Question: I'm trying to create some basic game AI logic that has one player run and avoid the other. This works fine but as I've done that, I'm now looking for the defender (previously static) to chase the runner. I struggled for a long time for this but found transform.up was the magic I was looking for as it used a players Y (green axis) to move on and used the rotation.
On my 2d plane this worked fine with runner running up the page but my defender is running down and there lies my issue. I that transform.up would go down the page as I'd rotated the character 180 degrees on the Z. What I've found is that transform.up is still going up the page and I'm not sure what I'm missing.
To move the players I'm doing the following (within Update() ):
'''
transform.Translate(transform.up * 15f * Time.deltaTime);
'''
To try and debug the issue, I've added the following into Start():
'''
// DEBUG: Show position indicators;
if (showPositionIndicators == true) {
Dictionary<string, Vector3> posIndicators = new Dictionary<string, Vector3>();
posIndicators.Add("Up", transform.up);
posIndicators.Add("Rt", transform.right);
posIndicators.Add("Dn", -transform.up);
posIndicators.Add("Lt", -transform.right);
posIndicators.Add("Fd", transform.forward);
posIndicators.Add("Bk", -transform.forward);
Vector3 scaleLocPos = new Vector3(10f, 10f, 10f);
dbgPosInd = new List<GameObject>();
foreach (KeyValuePair<string, Vector3> posIndicator in posIndicators) {
GameObject t = Instantiate(prefabPosInd, transform);
t.name = "Pos_" + posIndicator.Key;
t.transform.localPosition = Vector3.Scale(posIndicator.Value, scaleLocPos);
t.GetComponent<TextMeshProUGUI>().text = posIndicator.Key;
dbgPosInd.Add(t);
}
}
'''
This seems to indicate that indeed transform.up is "behind" and the same as the runner. Am I missing something simple? Is this intended? How would I go about having both players move forward relative to their own rotation (ie both run towards the middle)
[
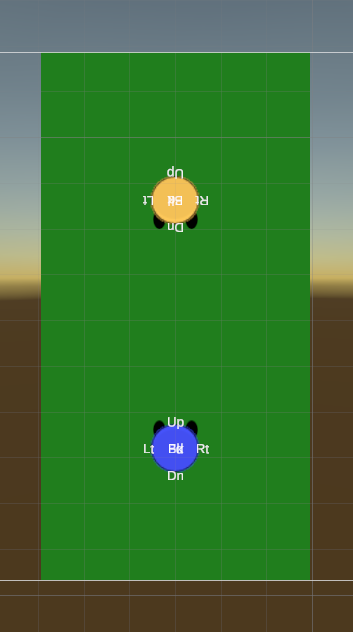
Answer: You are using 'transform.up' as a local-space vector in 't.transform.localPosition = Vector3.Scale(posIndicator.Value, scaleLocPos);', but 'transform.up' gives the transforms local up vector in . It is like a shorthand for 'transform.TransformDirection(Vector3.up);'.
The local-space up vector of an object rotated 180 degrees is in world-space. You got that part right. But when you use it as the of a rotated object, since the object is rotated, that local-space position is set , and will be in world-space again.
That is why the "UP" debug text is upside down, as it should, yet positioned world-space up. It's because in the object's local space, it's down.
Use a 'Vector3.up' (and other directions) in your 't.transform.localPosition' assignment, because the reference is already refering to local-space position.
---
Since 'transform.Translate()' uses by default, the same issue happens. Your local-space up (when getting) is down (in world-space), but your local-space translation down is back up in world-space.
Use 'transform.Translate(Vector3.up * 15f * Time.deltaTime)' , or make the translation relative to world-space, 'transform.Translate(transform.up * 15f * Time.deltaTime'', Space.World'');'
---
Another potential problem:
Assuming your characters have, or will have, physics elements to them, don't do the movement in update, nor with transform. Use 'Rigidbody2D.MovePosition()' on 'FixedUpdate()'. There is a 'Rigidbody2d.position', but that would override other physics effects, and so 'MovePosition()' is recommended.